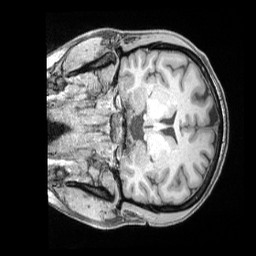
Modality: T1w
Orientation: coronal
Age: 36
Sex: female
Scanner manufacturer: siemens
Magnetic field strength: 3 T
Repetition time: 2 s
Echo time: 0.00211 s